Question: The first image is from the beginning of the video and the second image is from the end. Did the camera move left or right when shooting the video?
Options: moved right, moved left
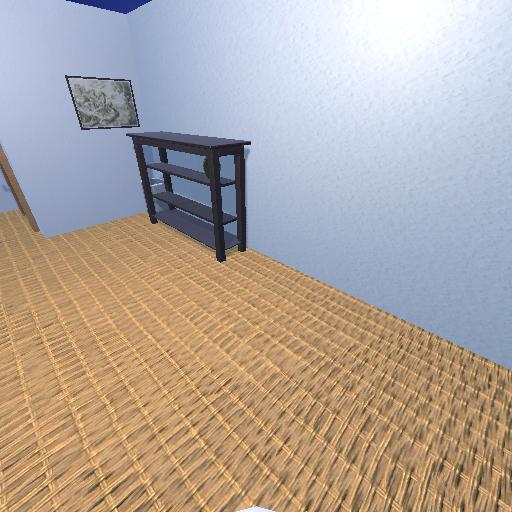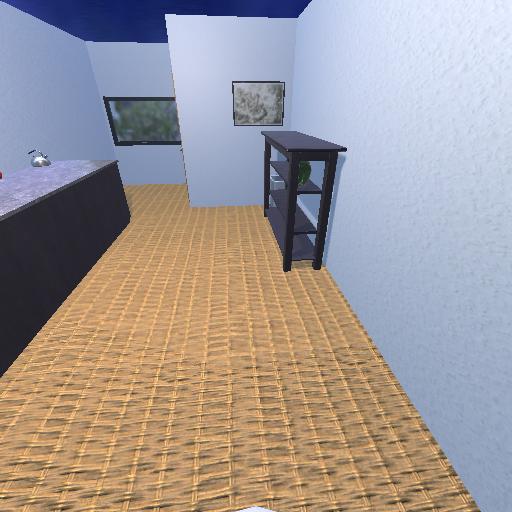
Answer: moved right